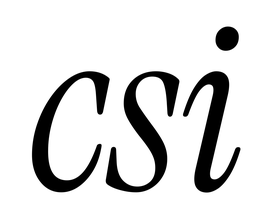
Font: InstrumentSerif-Italic